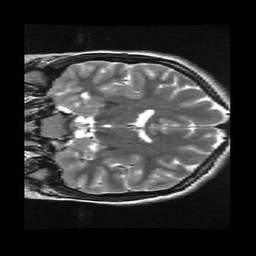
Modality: T2w
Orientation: coronal
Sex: female
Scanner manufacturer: ge
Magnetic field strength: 3 T
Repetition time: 5 s
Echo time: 0.1019 s